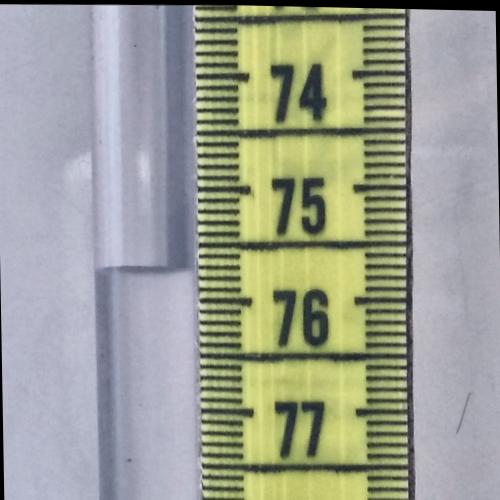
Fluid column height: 75.7 cm